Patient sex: M
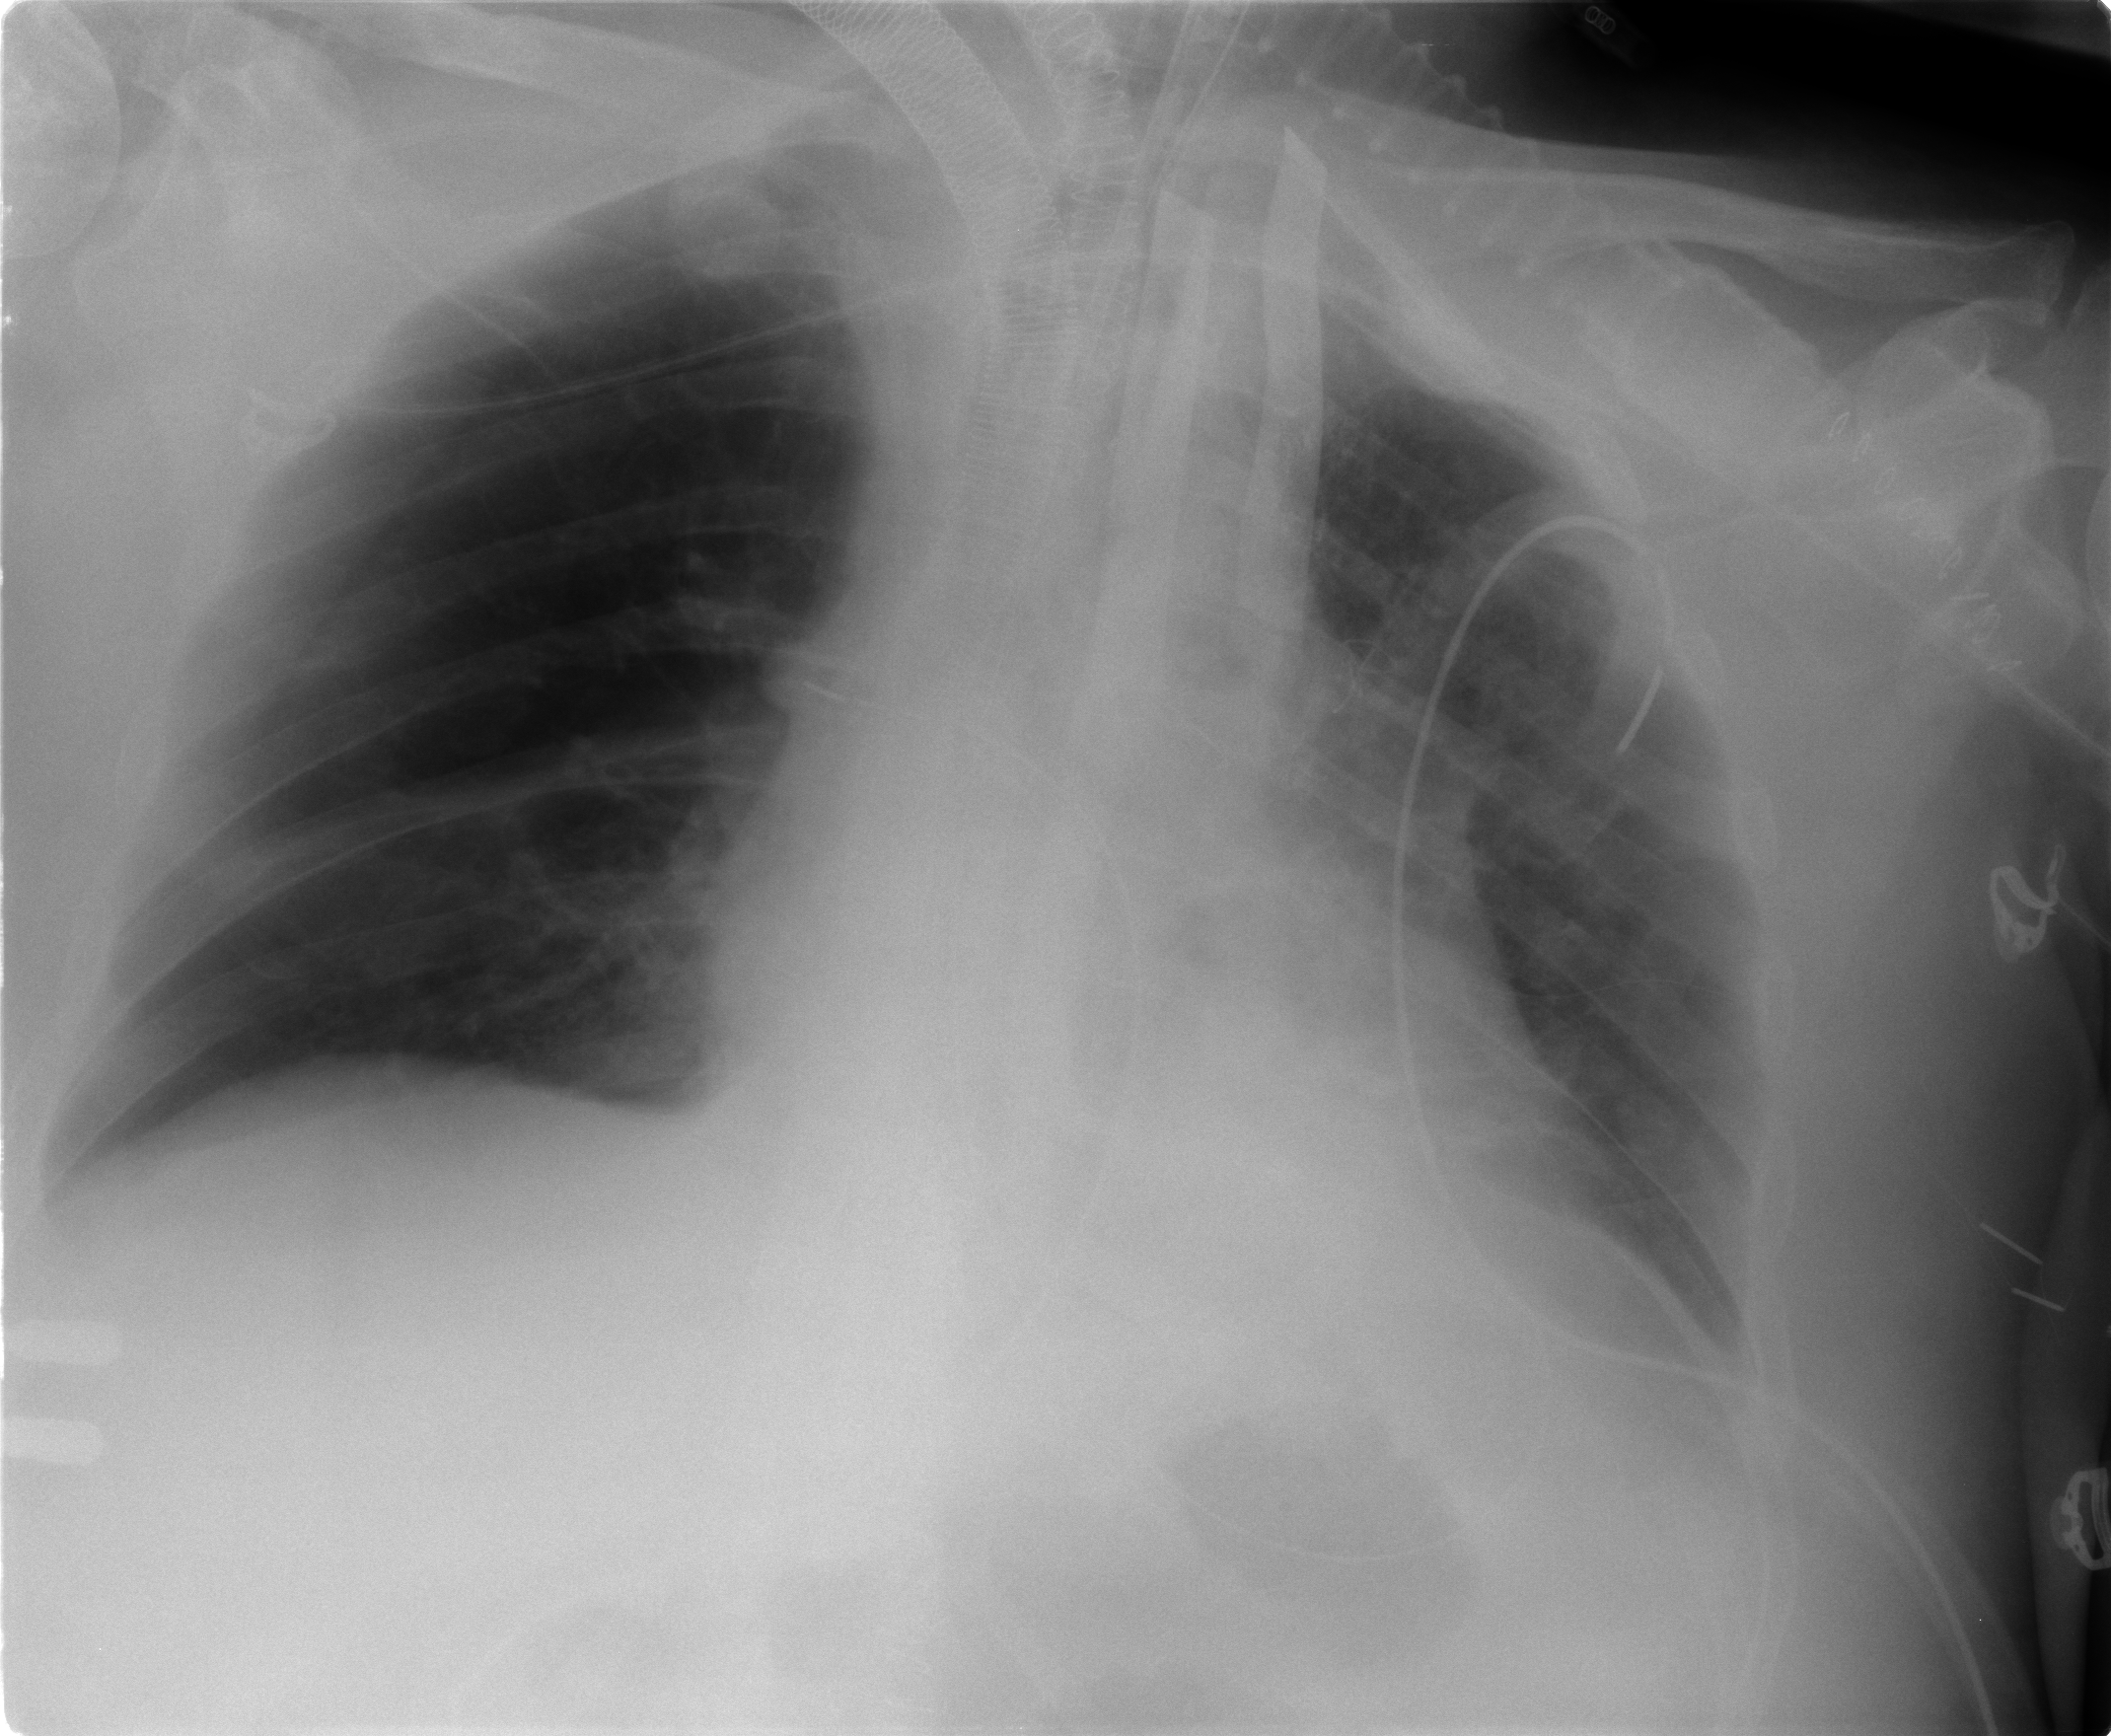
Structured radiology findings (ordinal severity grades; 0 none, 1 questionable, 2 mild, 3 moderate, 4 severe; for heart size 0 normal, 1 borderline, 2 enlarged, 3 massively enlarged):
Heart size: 1
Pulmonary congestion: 0
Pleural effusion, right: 0
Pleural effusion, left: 2
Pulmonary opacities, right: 0
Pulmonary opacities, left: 0
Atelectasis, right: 0
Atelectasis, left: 2